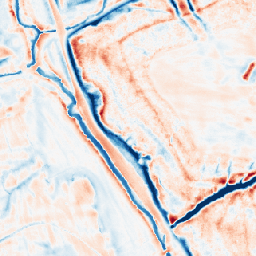
Category: edge_preserving
Decomposition family: bilateral
Decomposition parameters: d: 21
sigma_color: 150
sigma_space: 150
Upsampling method: area
Upsampling parameters: scale: 8
Upsampling scale: 8